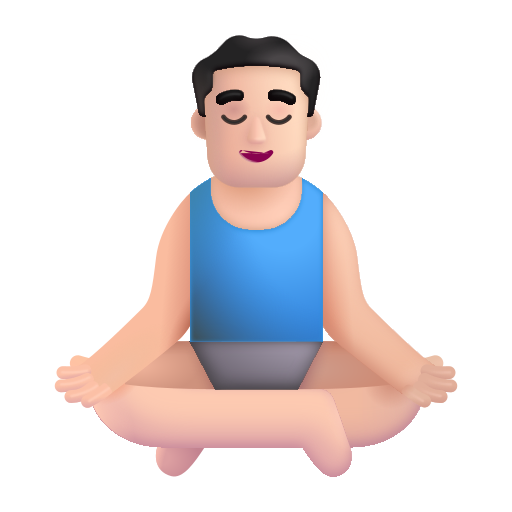
man in lotus position color light